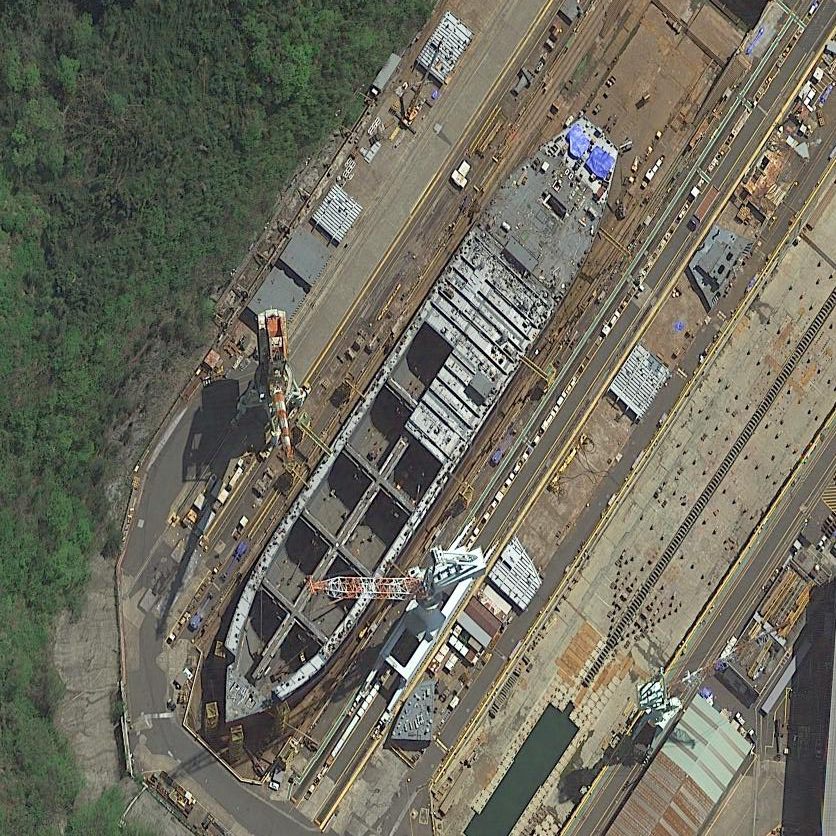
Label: Cargo_ship